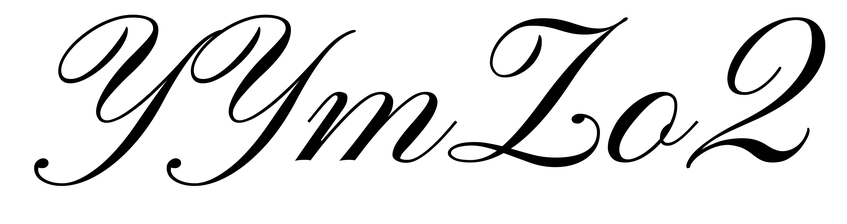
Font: PinyonScript-Regular